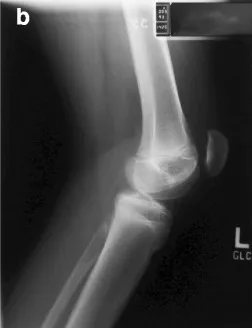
B; Lateral radiograph of the Left Knee: The patellar height ratio, measured length of the patellar tendon divided by length of the patella is 1.7, normal is 1.5. Typically increased PHR is associated with increased risk of patella dislocation.
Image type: radiology (x_ray)